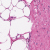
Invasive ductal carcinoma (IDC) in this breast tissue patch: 0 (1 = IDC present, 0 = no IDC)